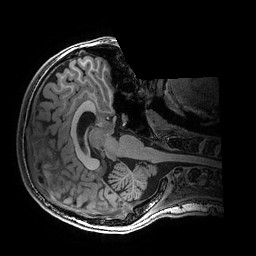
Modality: T1w
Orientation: axial
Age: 19
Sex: female
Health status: healthy
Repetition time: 2.53 s
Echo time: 0.0034 s